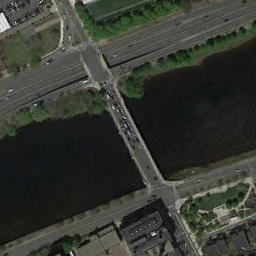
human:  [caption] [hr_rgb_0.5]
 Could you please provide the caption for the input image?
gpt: There is a bridge over the river with some roads and buildings beside .

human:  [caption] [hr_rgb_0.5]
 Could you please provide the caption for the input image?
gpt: A bridge connects the land on both sides of the turquoise water  There are many buildings and roads on the land  There are many cars on the bridge .

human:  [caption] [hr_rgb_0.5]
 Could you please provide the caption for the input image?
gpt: Both sides of the river are bare land .

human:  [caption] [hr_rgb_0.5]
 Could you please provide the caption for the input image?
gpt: A bridge built on a dark blue river while some roads and buildings on both sides of the river .

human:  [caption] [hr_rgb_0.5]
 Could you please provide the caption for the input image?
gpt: Many cars are on the bridge .